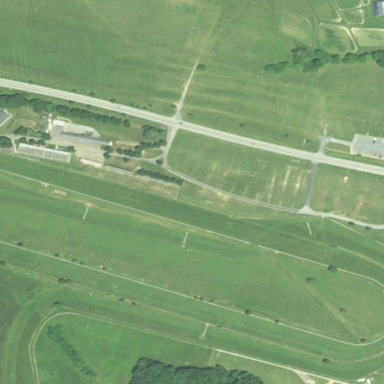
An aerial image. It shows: Track designed for horse racing in leisure land setting.